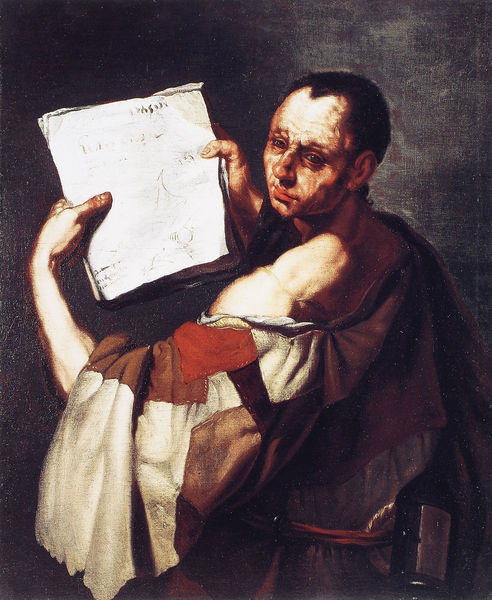
Titel: Diogenes
Künstler: Luca Giordano
Institution: Privatsammlung
Schlagwörter: gemälde, kopf, mann, weiß, ocker, sitzen, braun, haar, licht, rücken, schwarz, skizze, stirn, zeichnung, blick, gürtel, rot, beige, alt, flasche, hemd, architektur, arm, augen, falten, halten, trauer, herr, hände, portrait, porträt, busch, haare, blatt, renaissance, schulter, rückenansicht, papier, ölgemälde, flicken, glatze, lesen, allein, zeigen, oberkörper, hell dunkel, schulterfrei, ärmlich, diogenes, fetzen, lumpen, buch, clown, rückenfigur, tasche, entwurf, geheimratsecken, flecken, verzweiflung, bleich, bettler, plan, gelehrter, lich, block, skizzen, fratze, wissenschaft, riss, kirchenbau, baumeister, hoffnungslos, fragen, falen, humanismus, physiker, kpf, caravaggist, rückenfrei, dombau, wissenchaft, lumpfen, berufsporträt, berufsportrait